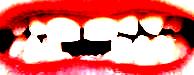
Condition: hypodontia